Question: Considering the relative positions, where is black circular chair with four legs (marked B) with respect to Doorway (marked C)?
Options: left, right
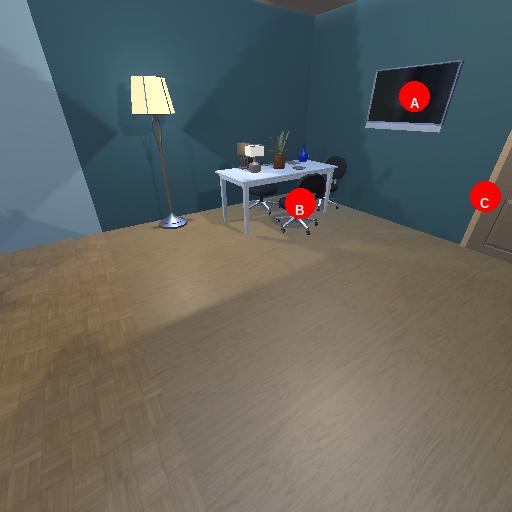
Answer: left